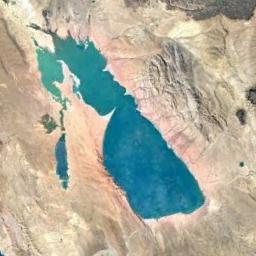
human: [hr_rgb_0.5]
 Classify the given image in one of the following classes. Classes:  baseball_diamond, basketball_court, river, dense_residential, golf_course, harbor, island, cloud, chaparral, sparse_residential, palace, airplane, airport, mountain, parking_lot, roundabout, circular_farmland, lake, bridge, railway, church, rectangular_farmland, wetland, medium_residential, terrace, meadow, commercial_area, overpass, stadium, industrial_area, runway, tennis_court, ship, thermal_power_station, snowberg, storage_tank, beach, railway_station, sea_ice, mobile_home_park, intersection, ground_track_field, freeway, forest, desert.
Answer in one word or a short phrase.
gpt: lake